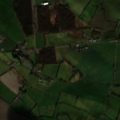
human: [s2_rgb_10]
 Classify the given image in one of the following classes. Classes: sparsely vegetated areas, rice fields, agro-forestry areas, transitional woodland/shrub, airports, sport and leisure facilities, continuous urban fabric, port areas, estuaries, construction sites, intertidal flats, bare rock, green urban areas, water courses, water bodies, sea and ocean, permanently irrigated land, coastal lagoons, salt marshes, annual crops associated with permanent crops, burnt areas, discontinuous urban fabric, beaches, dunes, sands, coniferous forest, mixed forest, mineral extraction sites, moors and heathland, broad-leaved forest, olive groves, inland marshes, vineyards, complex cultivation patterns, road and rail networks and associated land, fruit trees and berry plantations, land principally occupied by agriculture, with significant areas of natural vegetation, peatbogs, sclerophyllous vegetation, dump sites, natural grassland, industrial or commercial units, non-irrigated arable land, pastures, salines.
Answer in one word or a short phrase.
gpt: non-irrigated arable land, pastures